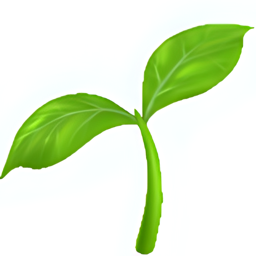
Name: seedling
Emoji: 🌱
Group: Animals & Nature
Sub-group: plant-other